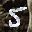
Label: 5